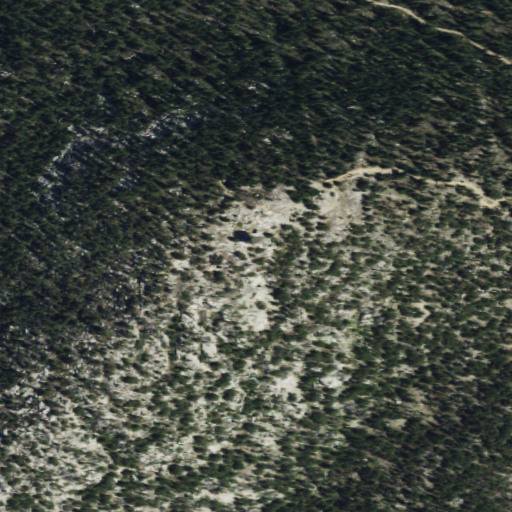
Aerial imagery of mountain in Washington named Mount Bonaparte containing evergreen forest, grassland, and shrub